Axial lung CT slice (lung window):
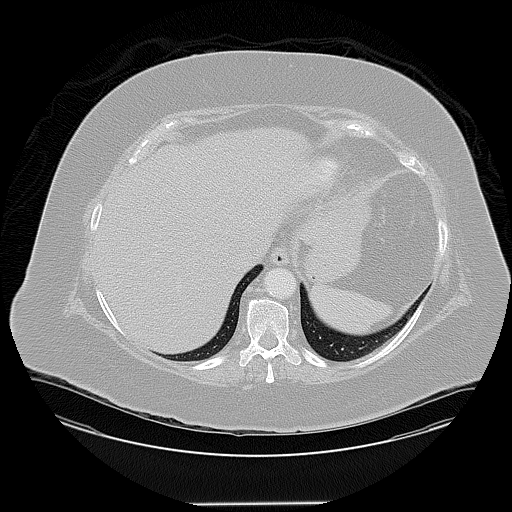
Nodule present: no